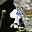
Label: 9